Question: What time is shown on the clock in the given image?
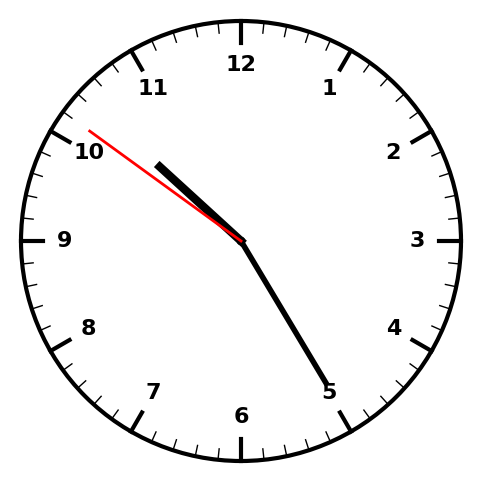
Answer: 10:24:51